Question: I want to create a table with jquery. My code is like this:
'''
function showGrid(url, container, columns, page) {
jQuery(container).empty();
var tr = jQuery("<tr class="mobileGridHeader"><tr>");
var tdTotalRows = jQuery("<td>test</td>");
jQuery(tr).append(tdTotalRows);
var table = jQuery('<table class="mobileGrid"></table>');
jQuery(table).append(tr);
jQuery(container).append(table);
}
'''
The container is a div on the page. The problem is, that the tr is added twice to the container and I do not know why.

It is not just a Browser error, in the Html I can see the code twice.
'''
<table class="mobileGrid">
<tbody>
<tr class="mobileGridHeader">
<td>test</td>
</tr>
<tr>
<td>test</td>
</tr>
</tbody>
</table>
'''
The weird is also, that the css class "mobileGridHeader" is only added in the first row.
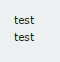
Answer: You do not close 'tr' tag in your creation so 2 elements are created. To fix the issue instead of this line:
'''
var tr = jQuery("<tr class="mobileGridHeader"><tr>");
'''
use this line (backslash added):
'''
var tr = jQuery("<tr class="mobileGridHeader"></tr>");
'''